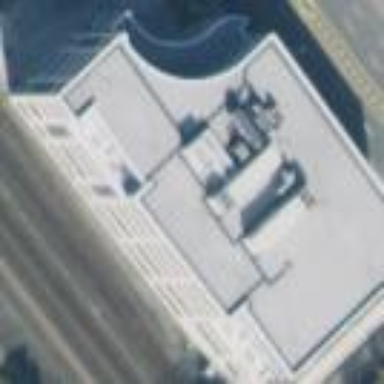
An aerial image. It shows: Office building.